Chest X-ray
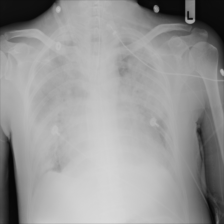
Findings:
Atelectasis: negative
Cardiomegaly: negative
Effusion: positive
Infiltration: positive
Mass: negative
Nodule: negative
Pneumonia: negative
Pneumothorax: negative
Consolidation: negative
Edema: negative
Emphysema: negative
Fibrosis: negative
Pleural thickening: negative
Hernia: negative